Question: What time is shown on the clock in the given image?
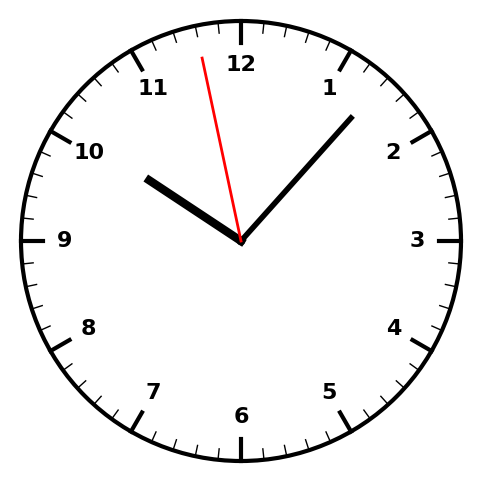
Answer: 10:06:58